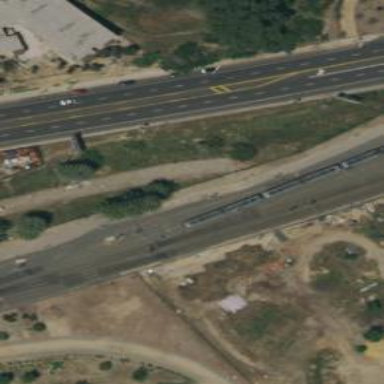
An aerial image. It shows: Light rail service yard with electrified contact lines.